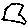
Label: hexagon